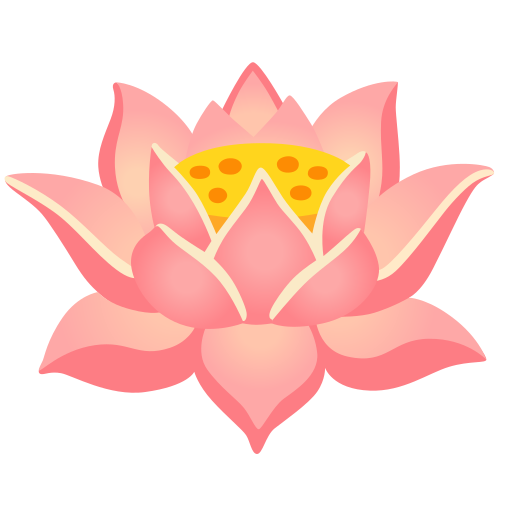
Emoji: 🪷